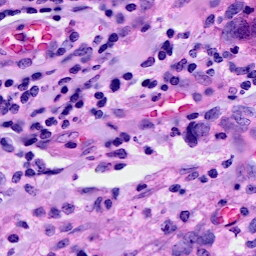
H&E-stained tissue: Breast